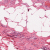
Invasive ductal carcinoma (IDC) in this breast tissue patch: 0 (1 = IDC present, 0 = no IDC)